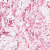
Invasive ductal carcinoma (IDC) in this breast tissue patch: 0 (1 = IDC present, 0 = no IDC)